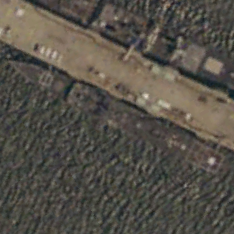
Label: cruiser